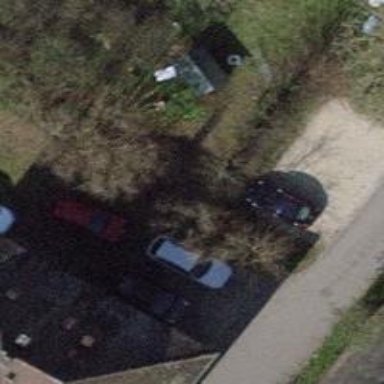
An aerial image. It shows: Deciduous broadleaved tree in garden.